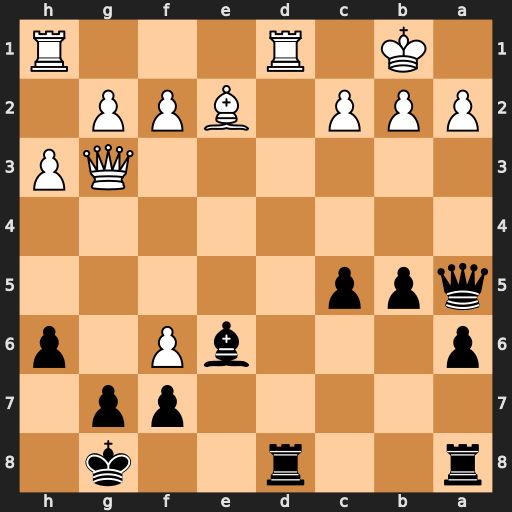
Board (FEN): r2r2k1/5pp1/p3bP1p/qpp5/8/6QP/PPP1BPP1/1K1R3R
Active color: b
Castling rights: -
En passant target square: -
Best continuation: Qxa2+ Kc1 Qa1#